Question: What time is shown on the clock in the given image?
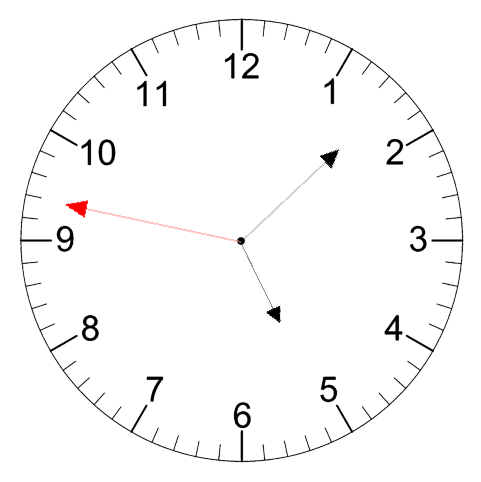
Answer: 05:07:47